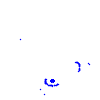
Particle: kaon